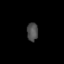
Tissue: lung
Cell type: Myeloid cells
Senescence score: 0.5611
Nuclear area (px): 200
Mean DAPI intensity: 76.75